Aerial crown-view tile of a tropical tree (Barro Colorado Island, Panama), acquired 20250616:
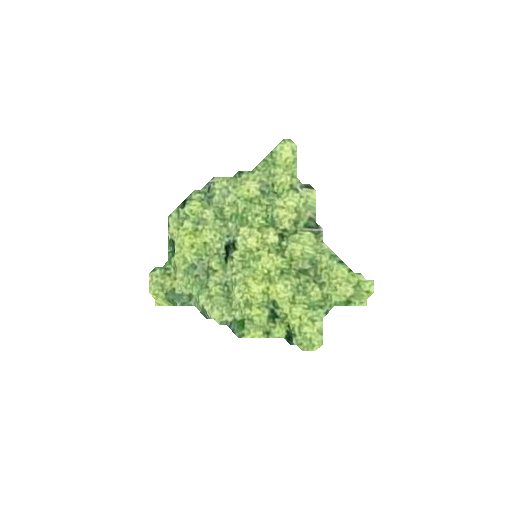
Species: Guatteria lucens
GBIF accepted scientific name: Guatteria lucens
Crown area: 37.776 m²